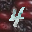
Label: 4